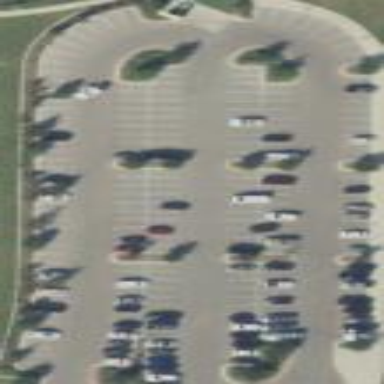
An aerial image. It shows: Parking area with asphalt surface.